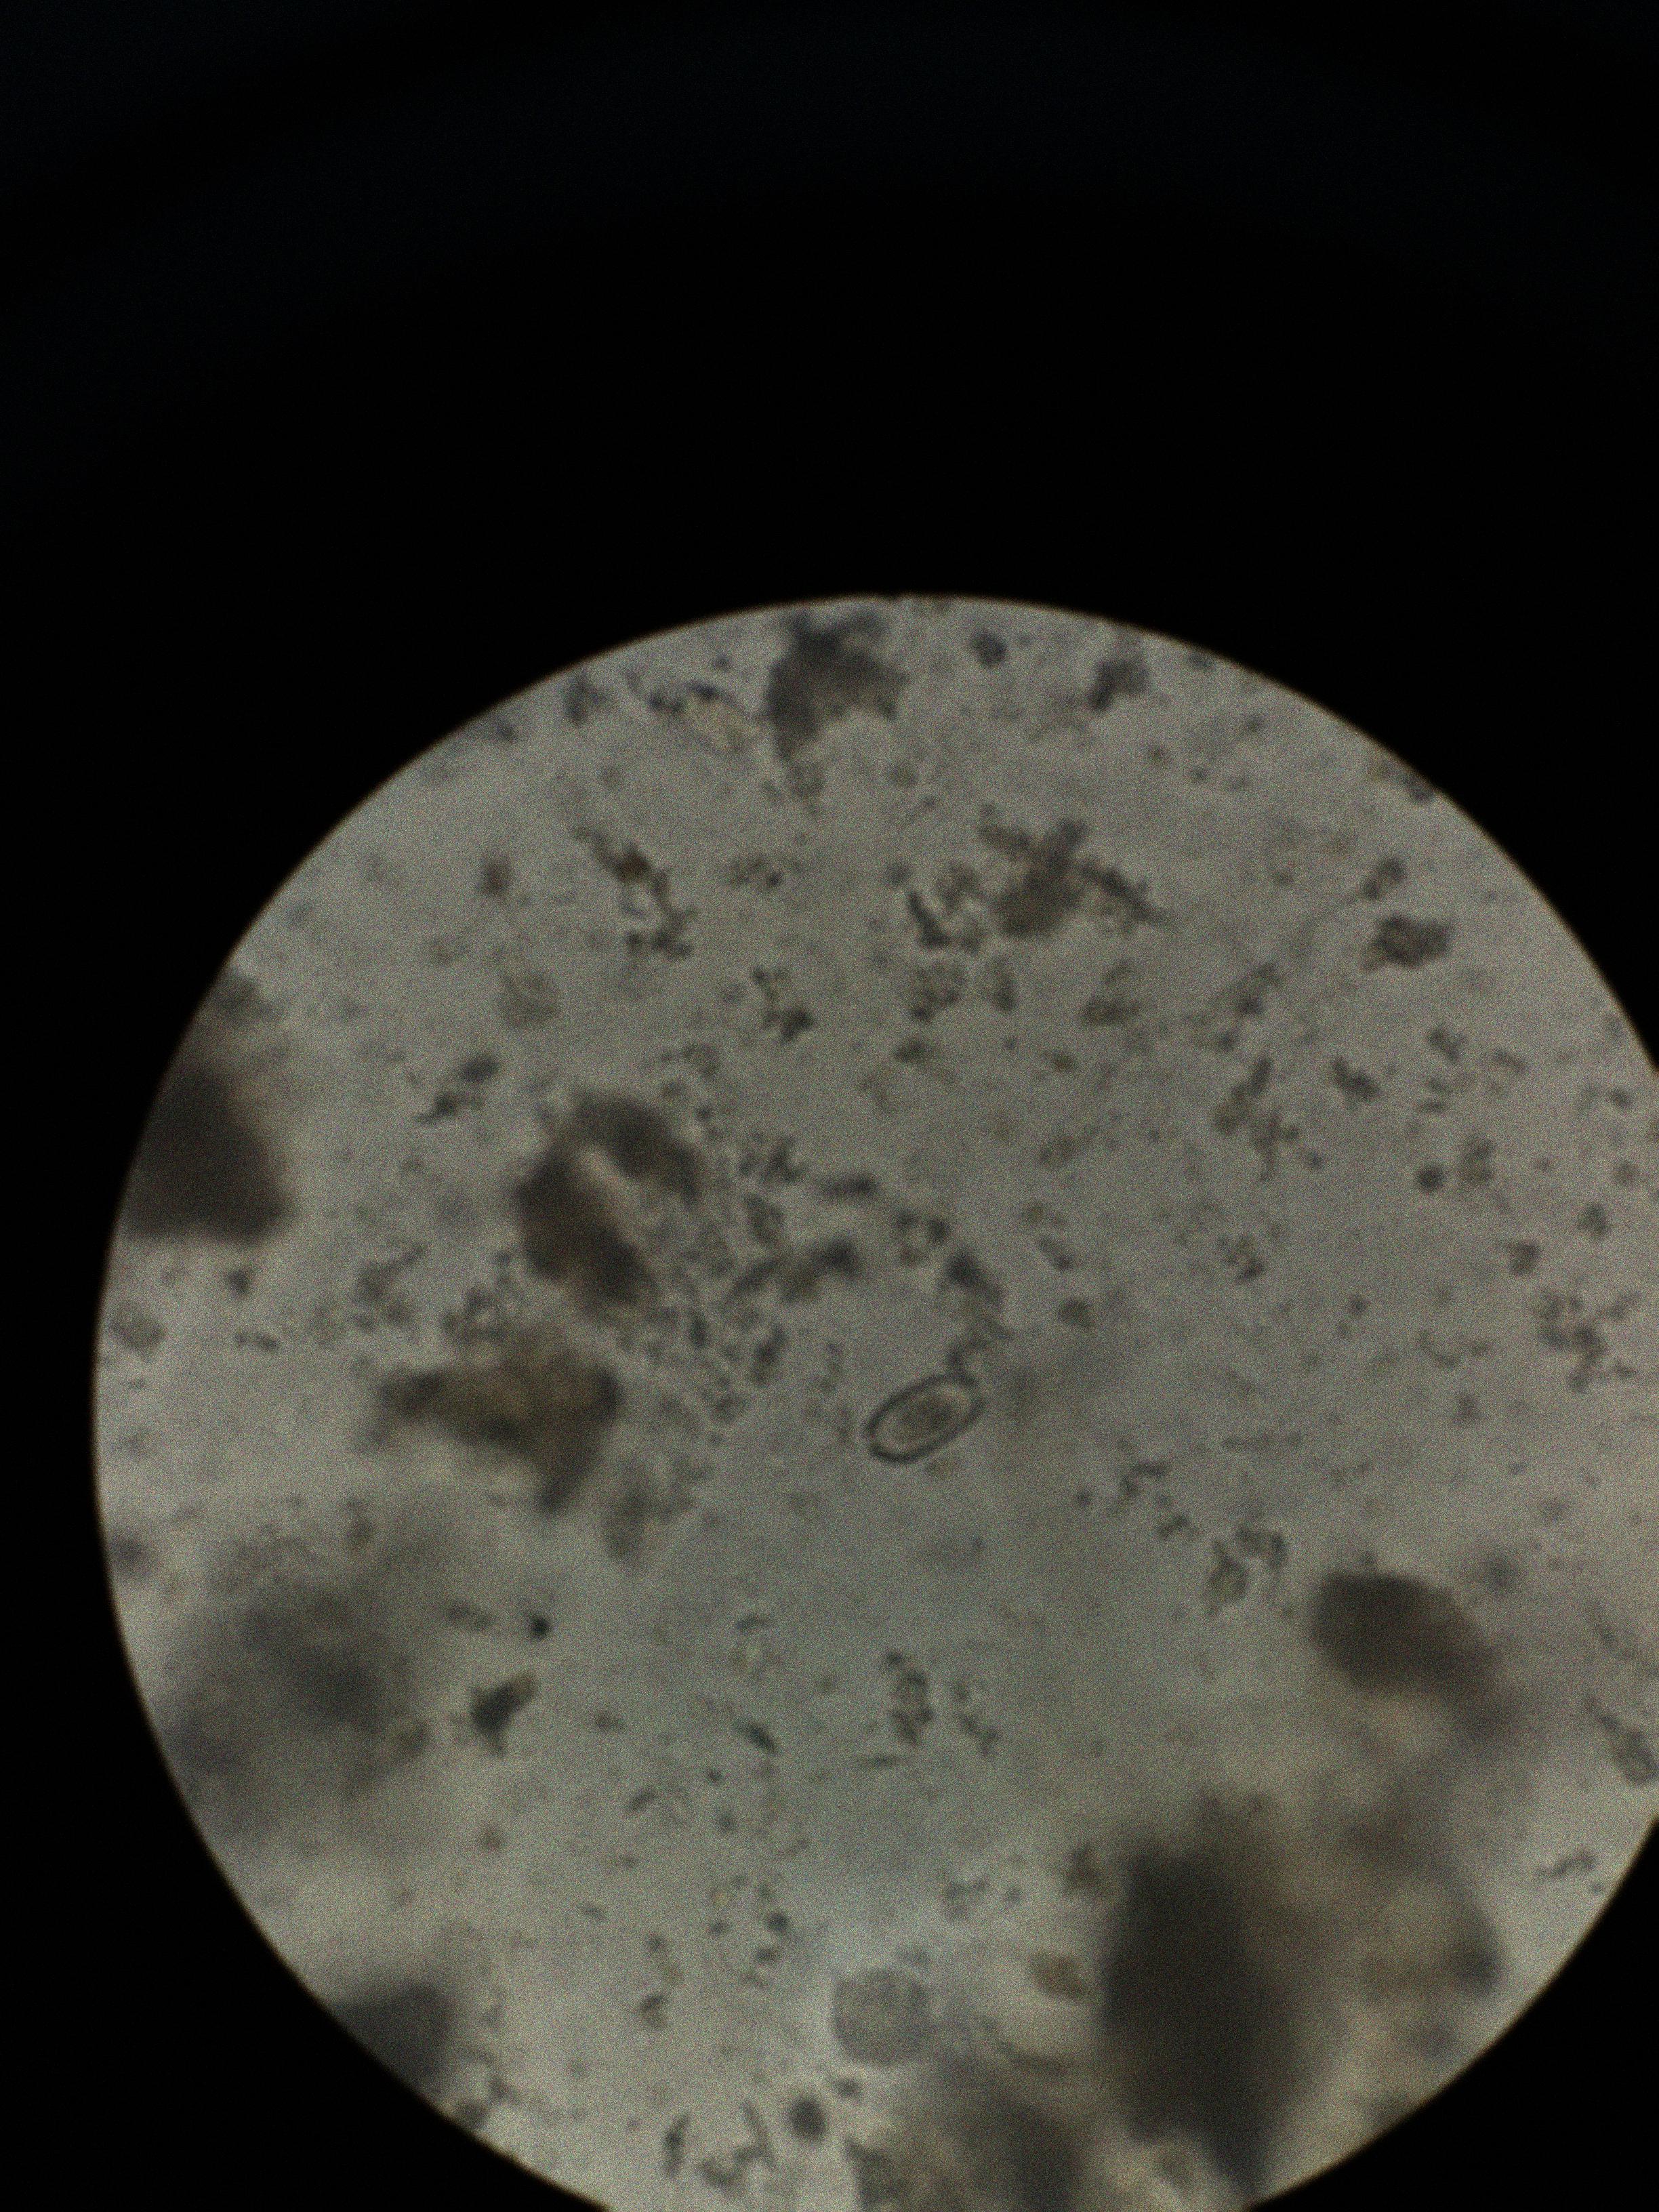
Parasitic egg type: Capillaria philippinensis